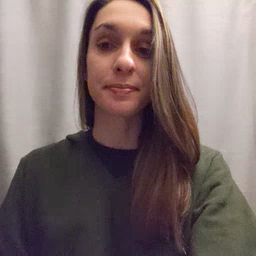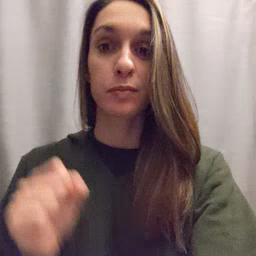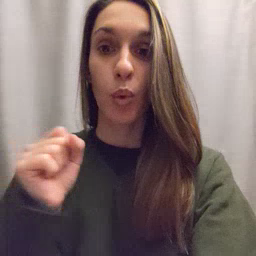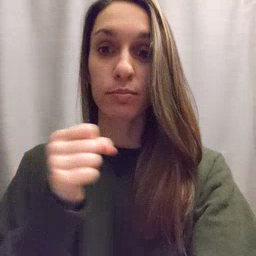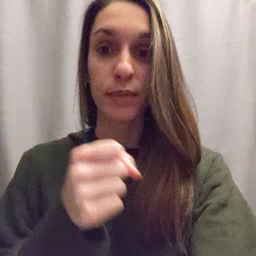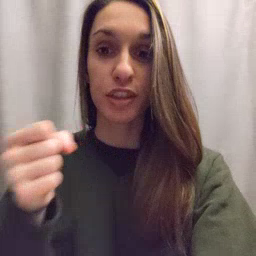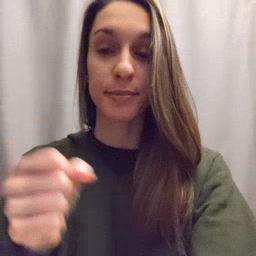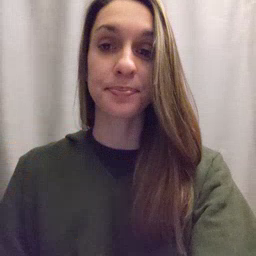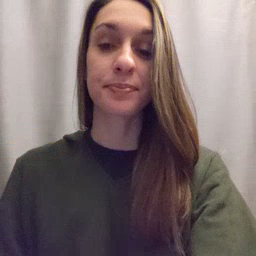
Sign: refrigerator